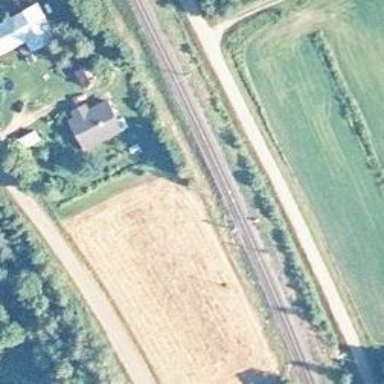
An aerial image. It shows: Railway signal.